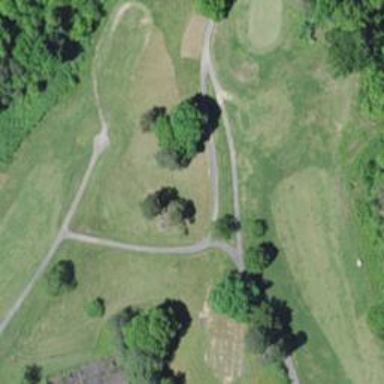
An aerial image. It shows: Service road designated as golf cart path.